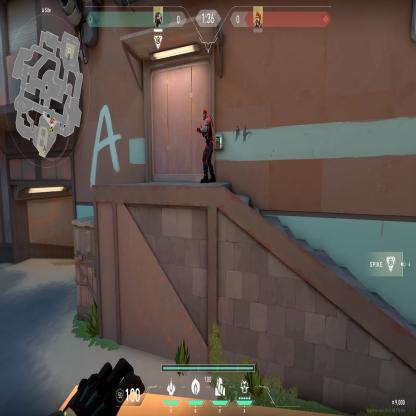
Label: enemy